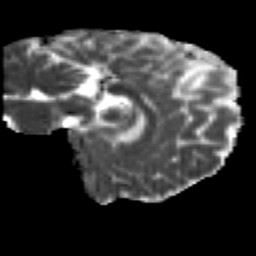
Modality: MD
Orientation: sagittal
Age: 27
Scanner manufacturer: siemens
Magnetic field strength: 3 T
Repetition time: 2.2 s
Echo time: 0.084 s